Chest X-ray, PA view. Patient: 58 years old, sex F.
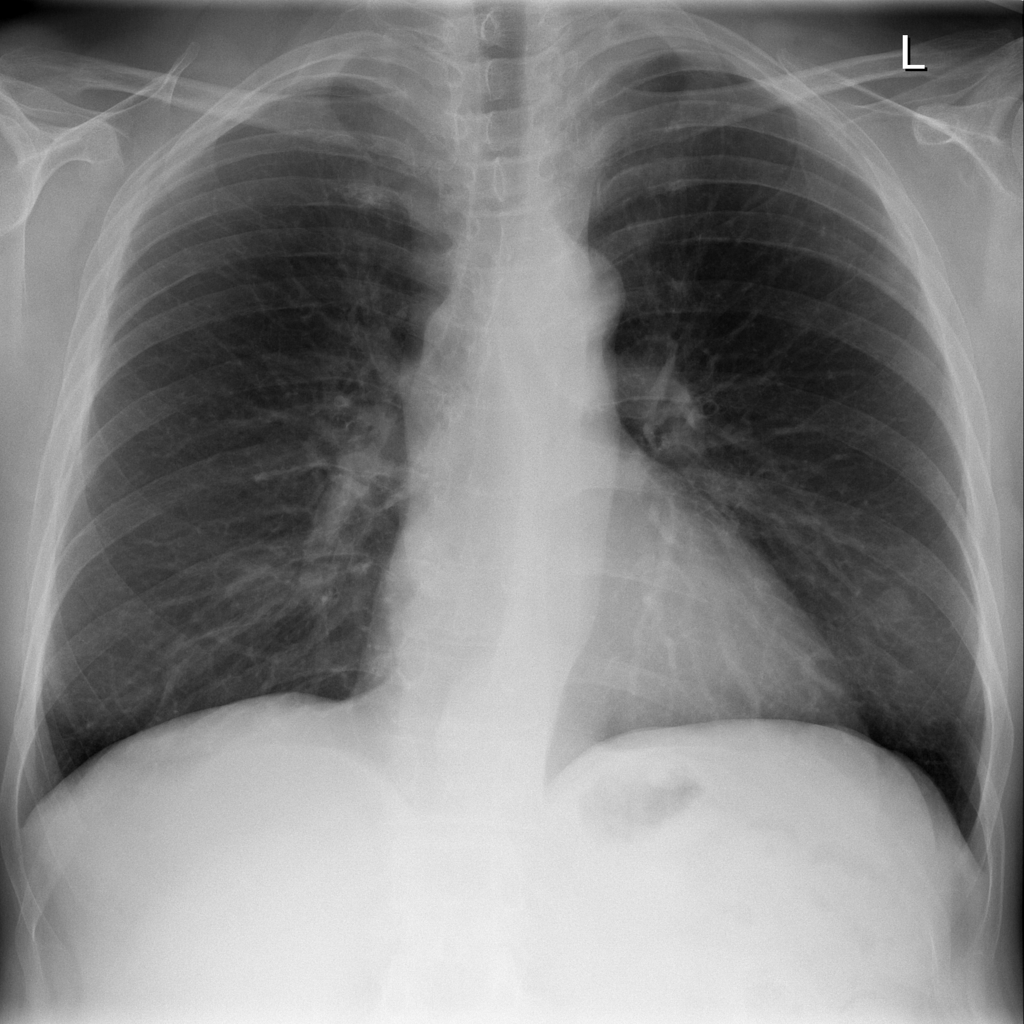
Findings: No Finding